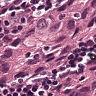
Metastatic tissue present: yes